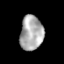
Tissue: prostate
Cell type: T cells
Senescence score: 0.3298
Nuclear area (px): 780
Mean DAPI intensity: 172.479